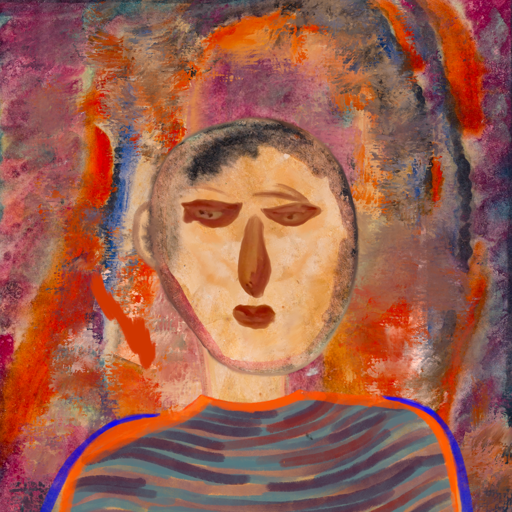
Background: Experience, Head And Neck Front: Childish, Face Front: Pious_Lady, Bust: Experience, Hair Front: Blank, Head Accessory: Blank, Second Necklace: Blank, Necklace: Blank, Baby: Blank